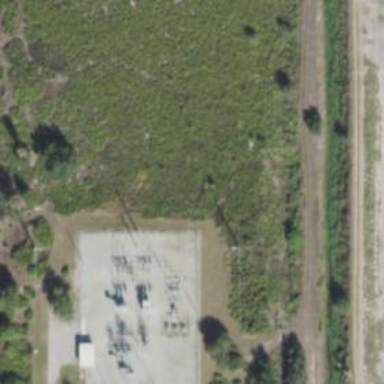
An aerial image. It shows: Power tower.